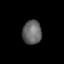
Tissue: lung
Cell type: Endothelial cells
Senescence score: 0.5443
Nuclear area (px): 445
Mean DAPI intensity: 103.067